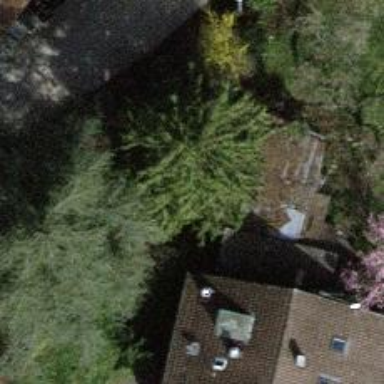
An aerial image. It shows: Evergreen needle-leaved tree.